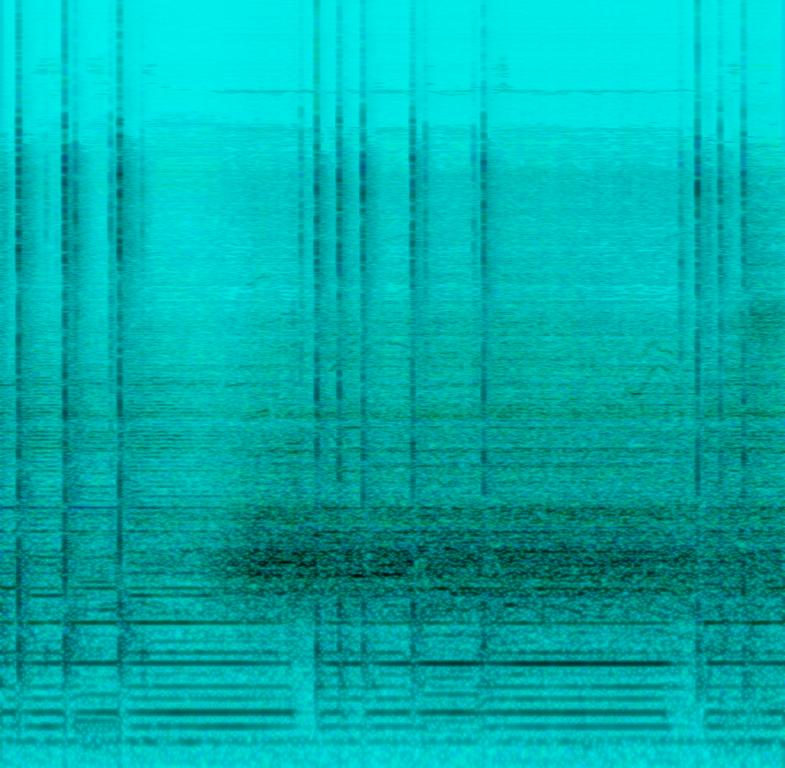
The low quality recording features a rock song that consists of electric guitar chords, being played in a video game by plastic guitar, which makes plastic tapping noises. There are also some crowd cheering noises and the recording is very noisy overall.